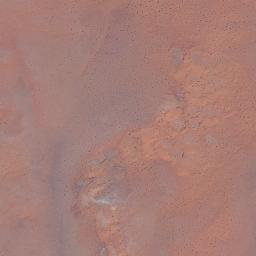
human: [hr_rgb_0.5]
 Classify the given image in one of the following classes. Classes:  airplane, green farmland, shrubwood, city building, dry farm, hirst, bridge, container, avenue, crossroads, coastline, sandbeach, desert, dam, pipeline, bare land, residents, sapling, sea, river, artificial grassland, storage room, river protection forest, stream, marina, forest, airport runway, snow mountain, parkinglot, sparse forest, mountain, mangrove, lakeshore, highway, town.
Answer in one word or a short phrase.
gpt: desert